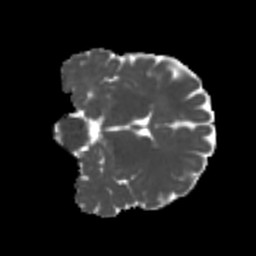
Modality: MD
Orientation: coronal
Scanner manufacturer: siemens
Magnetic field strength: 3 T
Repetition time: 4 s
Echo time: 0.0594 s